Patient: sex M, age 63
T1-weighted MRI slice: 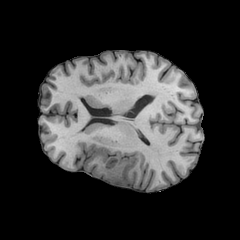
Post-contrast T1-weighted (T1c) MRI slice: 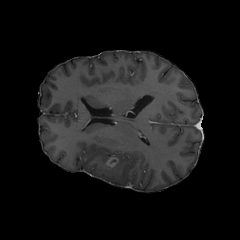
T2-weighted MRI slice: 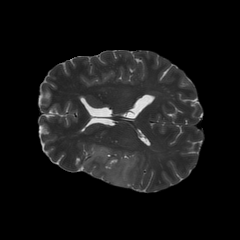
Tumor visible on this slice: yes
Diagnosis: Glioblastoma, IDH-wildtype
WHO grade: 4